Question: I need to convert a spreadsheet to a basic XML Format. The spreadsheet looks like this:
I would like each row from the spreadsheet to look like this on the XML:
'''
<item>
<title>Directory Name</title>
<address>Address, City, State</address>
<phone>Phone</phone>
<cell>Cell Phone</cell>
</item>
'''
Any suggestions?
UPDATE: Per a few things I read, and per @Sancho.s suggested code I have used the following Macro:
'''
Sub xls2xml()
Dim rng1 As Range, rng2 As Range, cl As Range
Set rng1 = Range("A2")
Set rng1 = Range(rng1, rng1.End(xlDown))
For Each cl In rng1
Call dump_xml_line(cl)
Next cl
End Sub
Sub dump_xml_line(cl As Range)
Dim n As Integer
n = FreeFile()
Open "C:\Users\Me\test.txt" For Output As #n
Print #n, "<item>"
Print #n, " <title>" & cl.Text & "</title>"
Print #n, " <address>" & cl.Offset(0, 2).Text & "</address>"
Print #n, " <phone>" & cl.Offset(0, 1).Text & "</phone>"
Print #n, " <cell>" & cl.Offset(0, 3).Text & "</cell>"
Print #n, "</item>"
Close #n
End Sub
'''
I had to use Print instead of Debug.Print because the Immediate Window isn't allowed to show more than 200 lines, and that is much much less than what the output of all this would be. Using this code, it creates the test.txt file, but only puts the very last row into the file, instead of all of them. What is wrong with it?
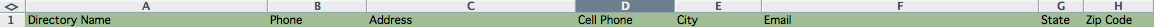
Answer: This code should work for you. It is pretty much self-explanatory, and adaptation should be easy. To complement this code with other actions, you may find it helpful to record a macro, if you need to check what is the (approximate) code for a given task.
'''
Sub xls2xml()
Dim rng1 As Range, rng2 As Range, cl As Range
Set rng1 = Range("A2")
Set rng1 = Range(rng1, rng1.End(xlDown))
For Each cl In rng1
Call dump_xml_line(cl)
Next cl
End Sub
Sub dump_xml_line(cl As Range)
Debug.Print "<item>"
Debug.Print " <title>" & cl.Text & "</title>"
Debug.Print " <address>" & cl.Offset(0, 2).Text & "</address>"
Debug.Print " <phone>" & cl.Offset(0, 1).Text & "</phone>"
Debug.Print " <cell>" & cl.Offset(0, 3).Text & "</cell>"
Debug.Print "</item>"
End Sub
'''
Then you can copy the output from the immediate window.
Good luck.
---
To write to file instead of the immediate window, use the following (also self-explanatory) (see <URL>
'''
Sub xls2xml_2()
Dim rng1 As Range, rng2 As Range, cl As Range
Set rng1 = Range("A2")
Set rng1 = Range(rng1, rng1.End(xlDown))
Dim strPath As String
strPath = "test2.txt"
Dim fnum As Integer
fnum = FreeFile()
Open strPath For Output As #fnum
For Each cl In rng1
Call write_xml_line_2(cl, fnum)
Next cl
Close #fnum
End Sub
Sub write_xml_line_2(cl As Range, fnum As Integer)
Print #fnum, "<item>"
Print #fnum, " <title>" & cl.Text & "</title>"
Print #fnum, " <address>" & cl.Offset(0, 2).Text & "</address>"
Print #fnum, " <phone>" & cl.Offset(0, 1).Text & "</phone>"
Print #fnum, " <cell>" & cl.Offset(0, 3).Text & "</cell>"
Print #fnum, "</item>"
End Sub
'''
There is yet another option (see <URL>:
'''
Sub xls2xml_1()
Dim rng1 As Range, rng2 As Range, cl As Range
Set rng1 = Range("A2")
Set rng1 = Range(rng1, rng1.End(xlDown))
Dim strPath As String
strPath = "test1.txt"
Dim fso As Object
Set fso = CreateObject("Scripting.FileSystemObject")
Dim oFile As Object
Set oFile = fso.CreateTextFile(strPath)
For Each cl In rng1
Call write_xml_line_1(cl, oFile)
Next cl
oFile.Close
Set fso = Nothing
Set oFile = Nothing
End Sub
Sub write_xml_line_1(cl As Range, oFile As Object)
oFile.WriteLine "<item>"
oFile.WriteLine " <title>" & cl.Text & "</title>"
oFile.WriteLine " <address>" & cl.Offset(0, 2).Text & "</address>"
oFile.WriteLine " <phone>" & cl.Offset(0, 1).Text & "</phone>"
oFile.WriteLine " <cell>" & cl.Offset(0, 3).Text & "</cell>"
oFile.WriteLine "</item>"
End Sub
'''